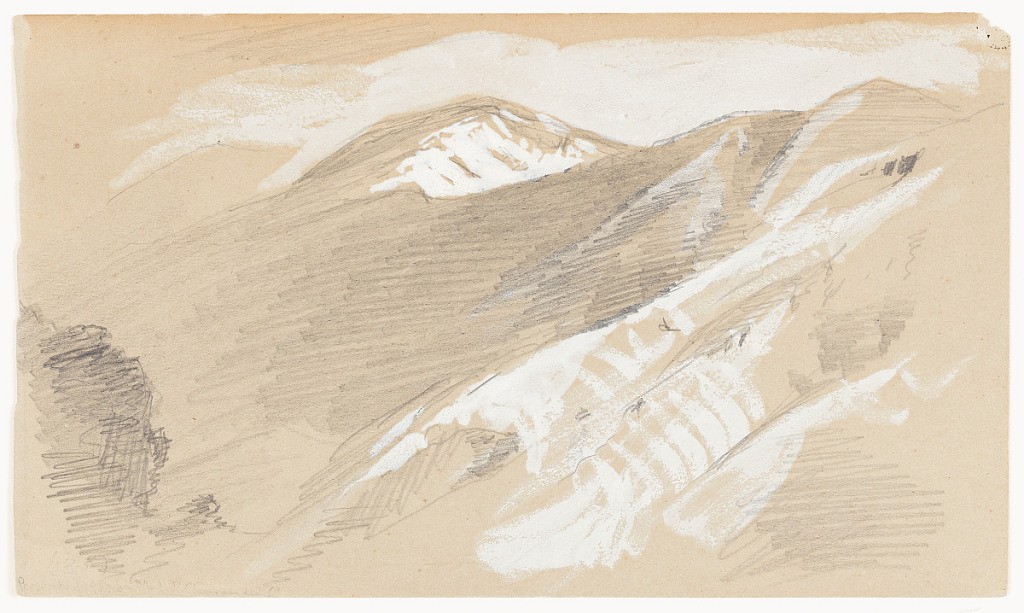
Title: Mountain Landscape, Jamaica
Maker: Frederic Edwin Church, American, 1826–1900
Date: August 1865
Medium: Graphite and white gouache on gray wove paper
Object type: Drawing
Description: Landscape sketch showing a mountain ridge in Jamaica. In foreground at right, a steep mountain ridge extends to the middle distance, where it rises to the tallest visible peak. Rocky prominence is visible in foreground at left. A cloud sky backdrops the ridge. Slopes on the high peak and in the foreground are highlighted in white gouache.